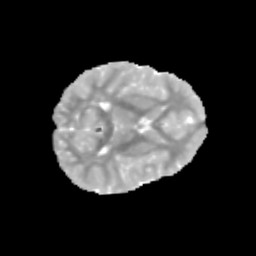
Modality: MD
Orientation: axial
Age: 9
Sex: male
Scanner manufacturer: siemens
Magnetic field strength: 3 T
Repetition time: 3.8 s
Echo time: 0.07 s